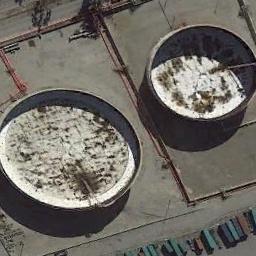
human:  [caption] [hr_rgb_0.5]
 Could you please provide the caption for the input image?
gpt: There are two identical storage tanks beside a white house .

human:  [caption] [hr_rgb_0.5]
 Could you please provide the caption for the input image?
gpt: There are two neatly arranged large oil storage tanks in the factory .

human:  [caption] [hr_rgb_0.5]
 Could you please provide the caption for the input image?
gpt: There are many cars beside the storage tanks .

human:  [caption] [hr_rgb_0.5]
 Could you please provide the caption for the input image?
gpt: There are two white storage tanks on the bare land .

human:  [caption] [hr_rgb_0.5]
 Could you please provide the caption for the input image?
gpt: There are two storage tanks of different sizes .